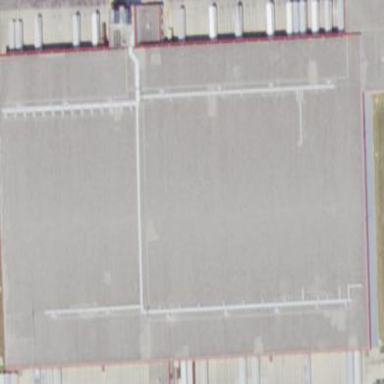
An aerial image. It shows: Commercial building.